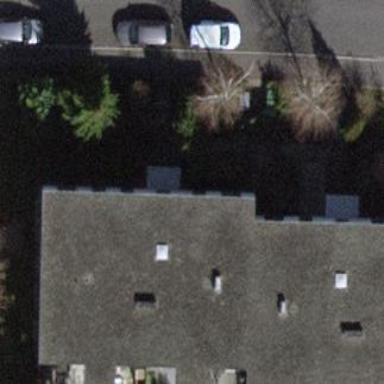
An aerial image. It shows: Flat-roofed building.